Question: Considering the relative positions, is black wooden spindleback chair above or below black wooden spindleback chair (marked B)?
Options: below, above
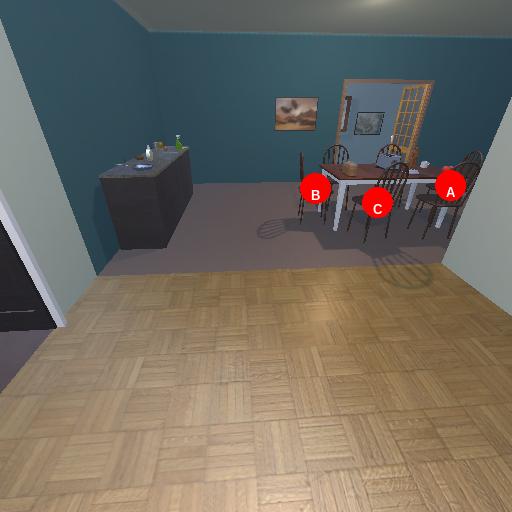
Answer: below